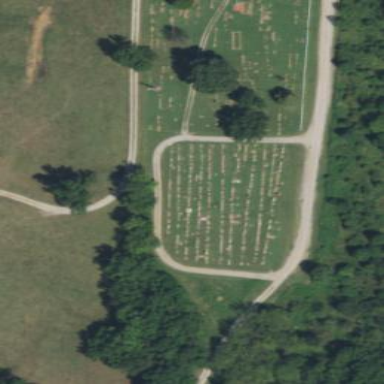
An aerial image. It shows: Cemetery.